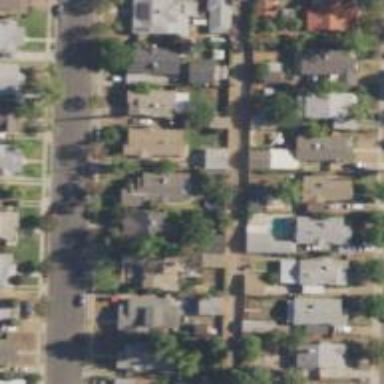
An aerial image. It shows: Alleyway designated as service road.